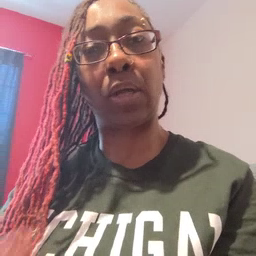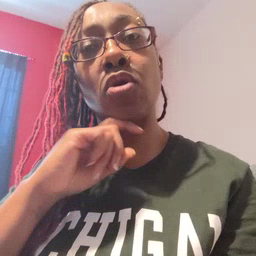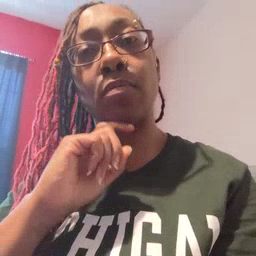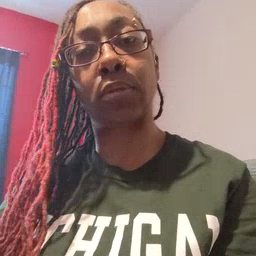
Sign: garbage